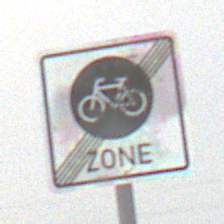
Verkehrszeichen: EndeFahrradzone
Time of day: MorningAfternoon
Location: Outdoor (Nature)
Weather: Overcast
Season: Winter
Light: Natural